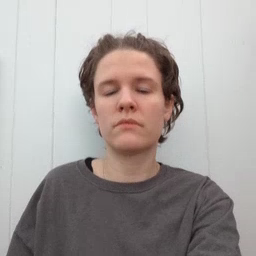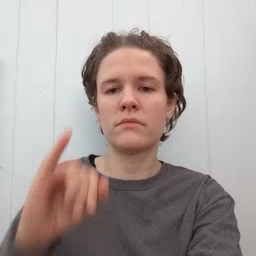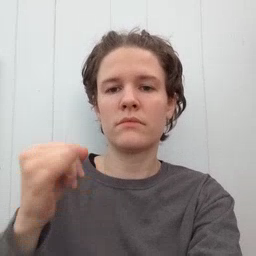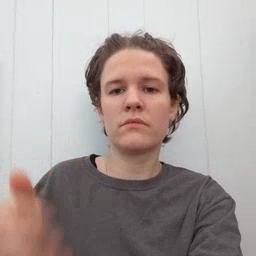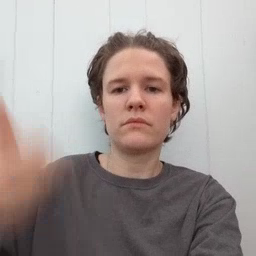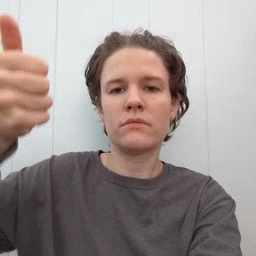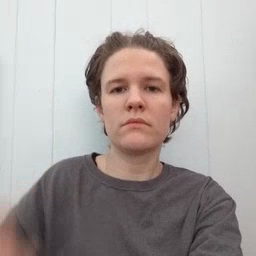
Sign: jeans